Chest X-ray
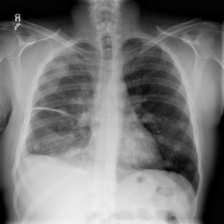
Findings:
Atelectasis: negative
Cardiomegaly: negative
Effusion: positive
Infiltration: negative
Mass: negative
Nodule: positive
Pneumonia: negative
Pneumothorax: negative
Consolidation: negative
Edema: positive
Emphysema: negative
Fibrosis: negative
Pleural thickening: negative
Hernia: negative